Field crop: maize
Growth stage: 1
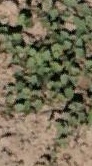
Species: convolvulus